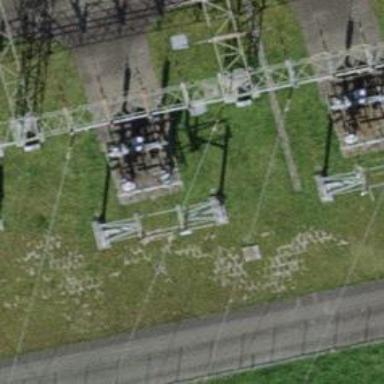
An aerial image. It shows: Power line is depicted.